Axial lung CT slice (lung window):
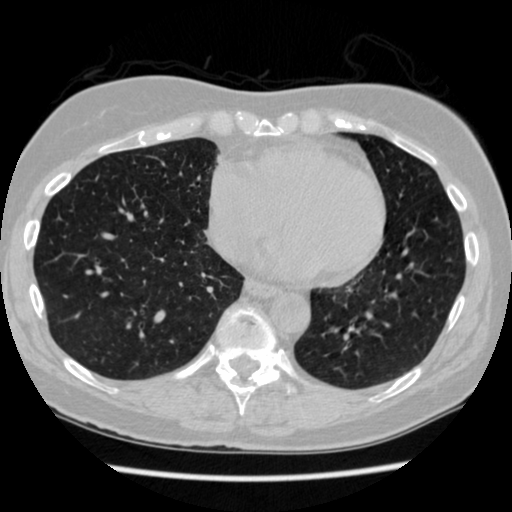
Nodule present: no